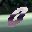
Label: 0